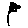
Label: flower